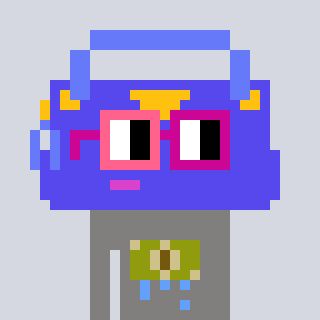
a pixel art character with square pink and red glasses, a bag-shaped head and a bluegrey-colored body on a cool background